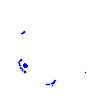
Particle: proton